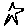
Label: star